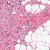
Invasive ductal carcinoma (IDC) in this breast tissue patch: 0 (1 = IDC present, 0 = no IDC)